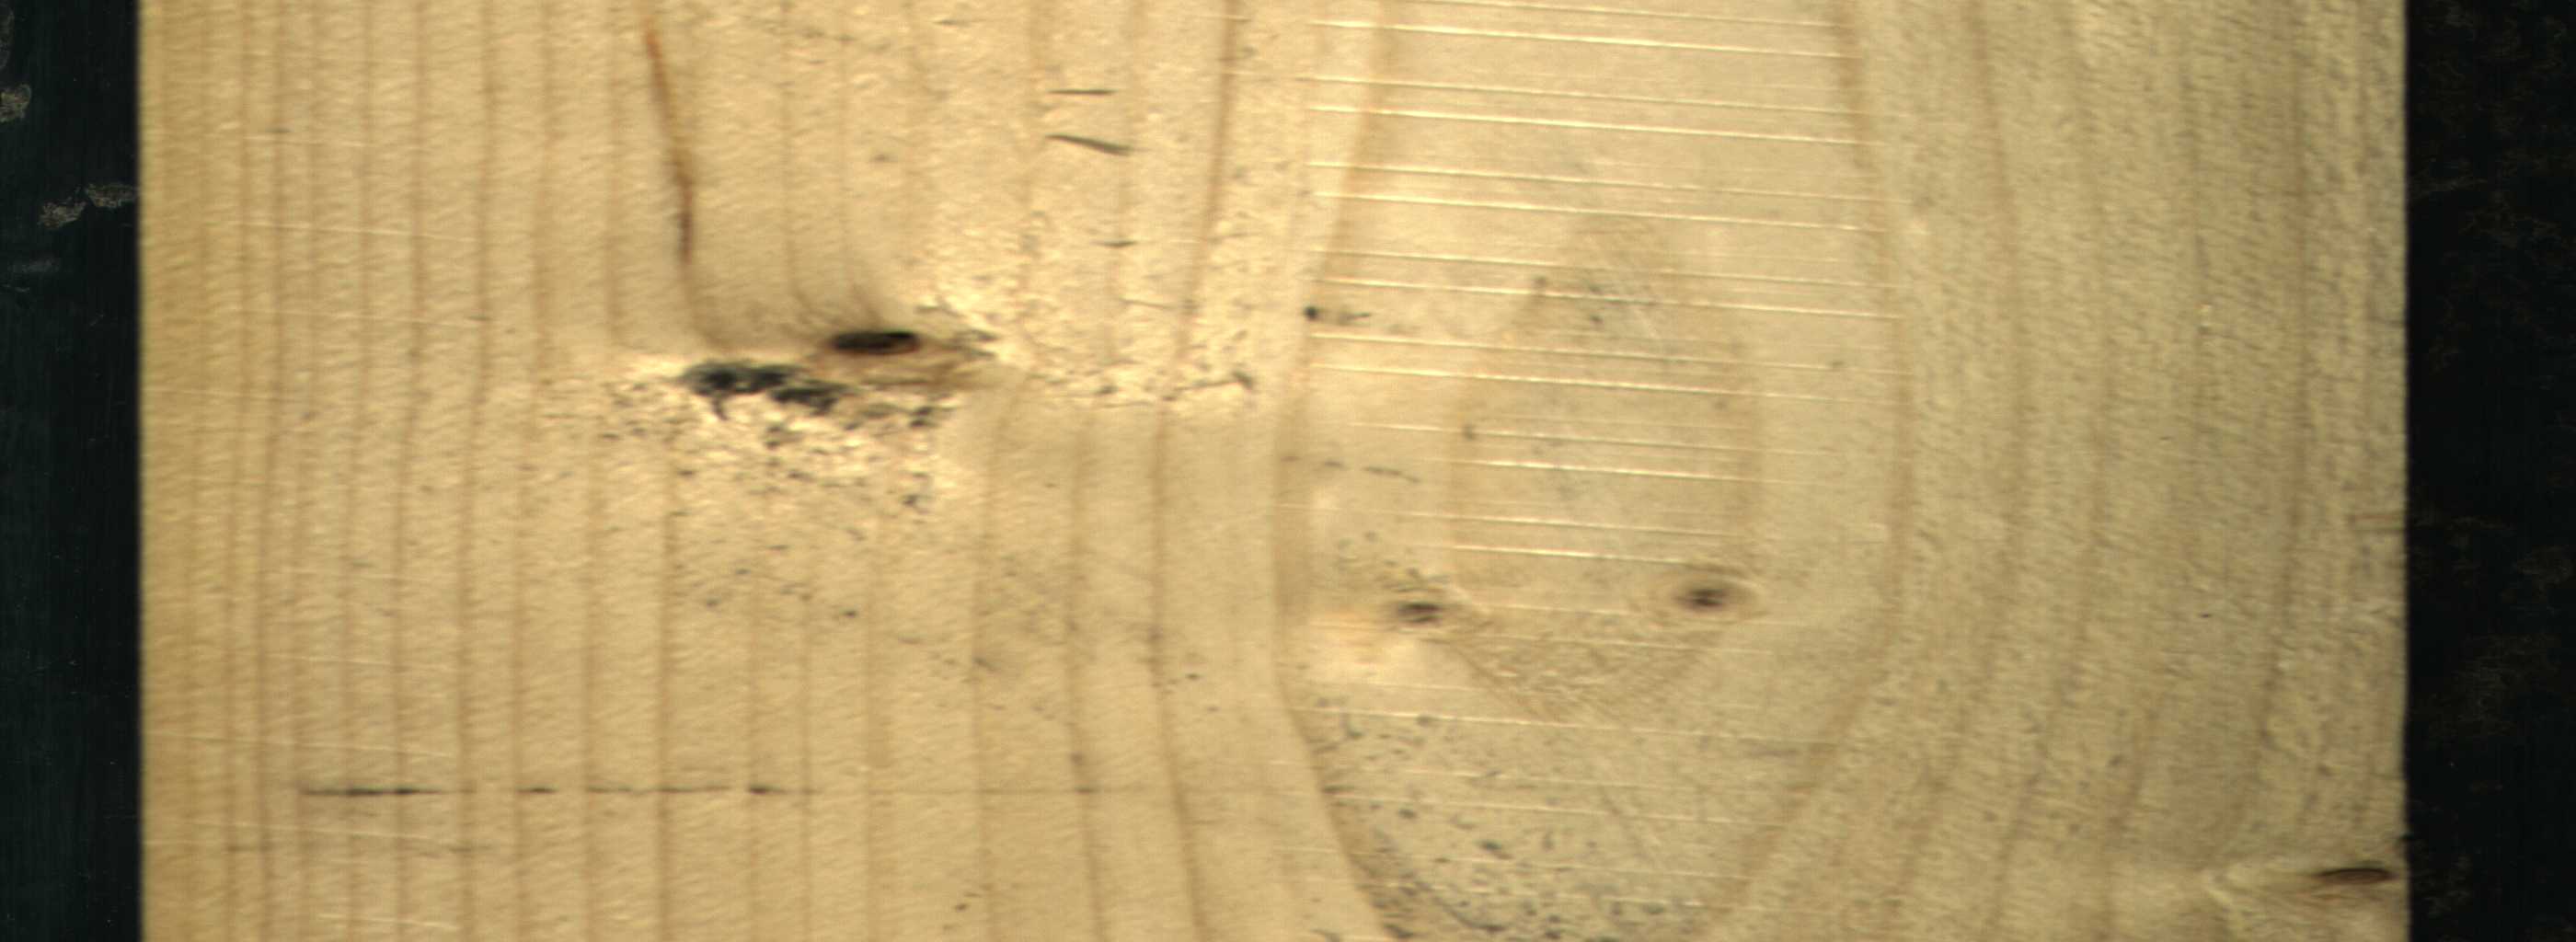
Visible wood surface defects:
Dead_Knot
Live_Knot
Live_Knot
Live_Knot